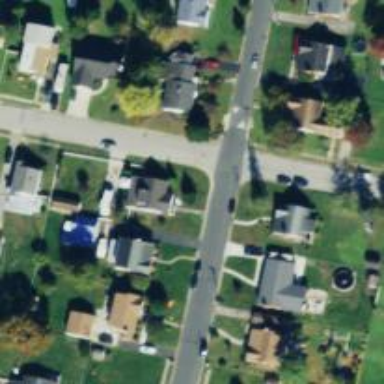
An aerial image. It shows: Neighborhood.